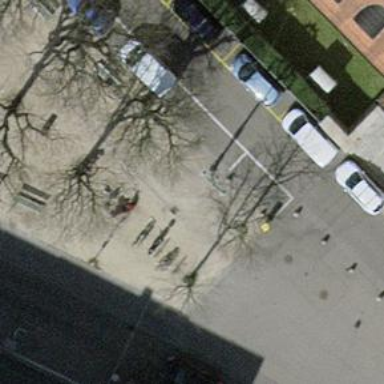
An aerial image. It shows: Bicycle parking area with stands available.